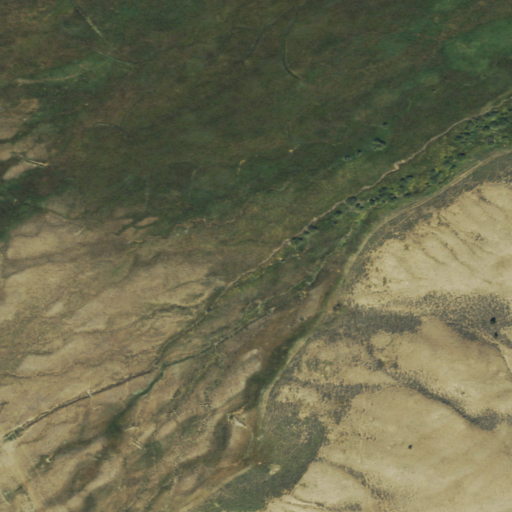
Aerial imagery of valley in Colorado named Empire Gulch containing grassland, herbaceous wetlands, and woody wetlands